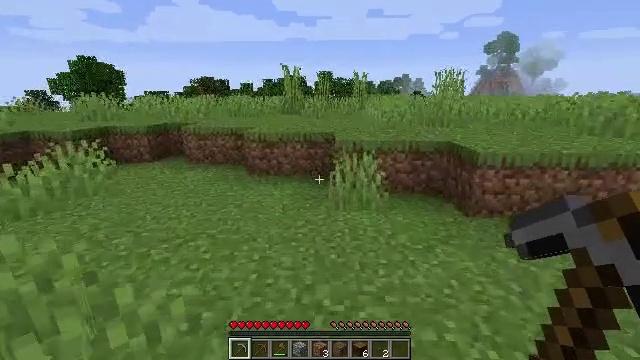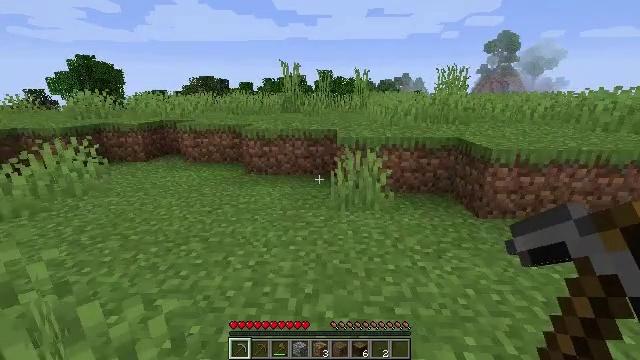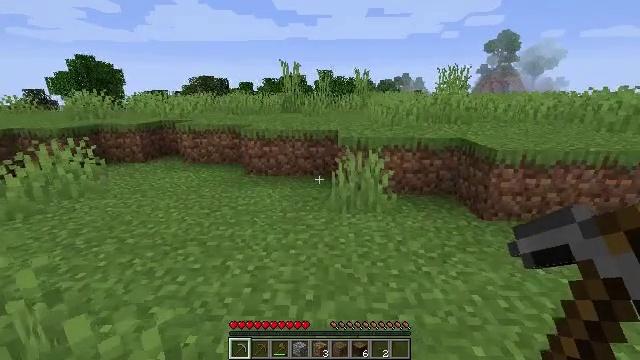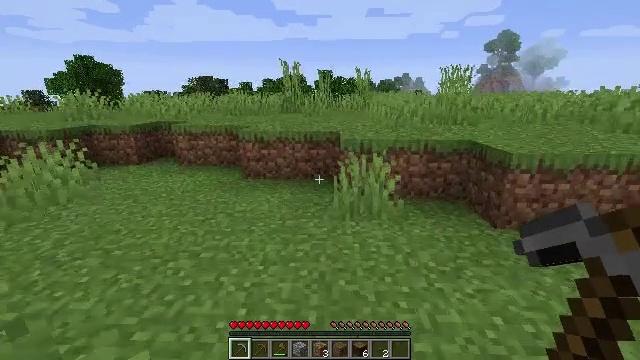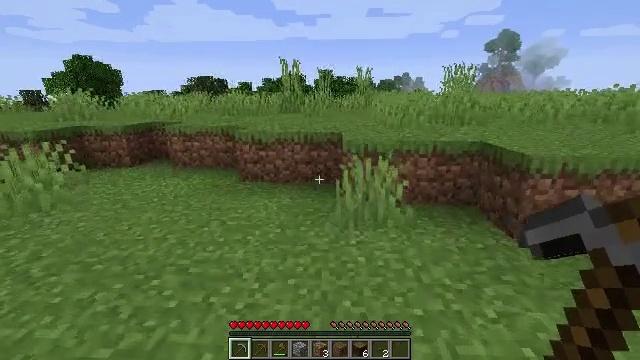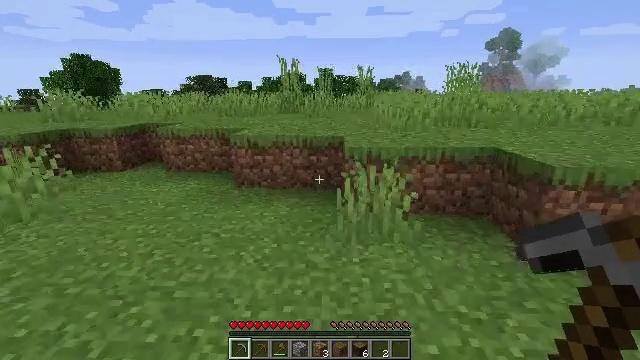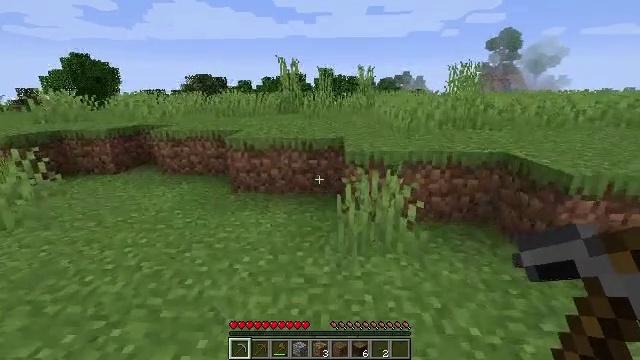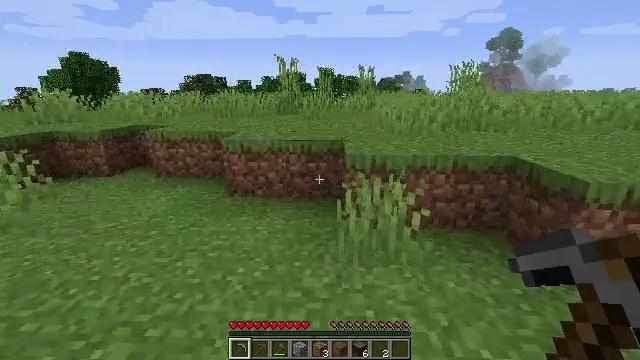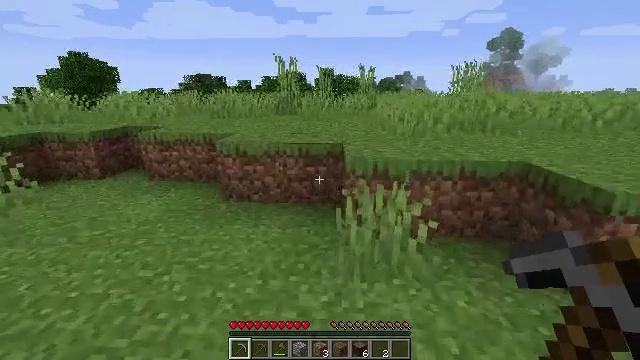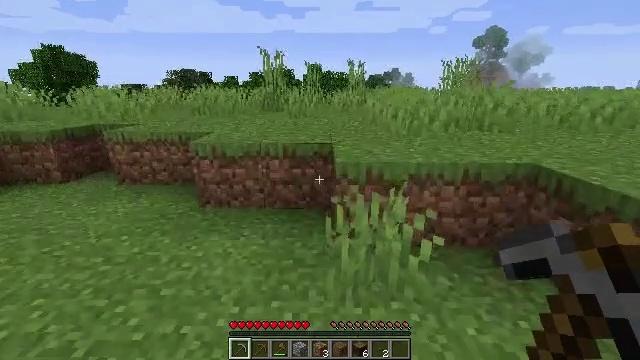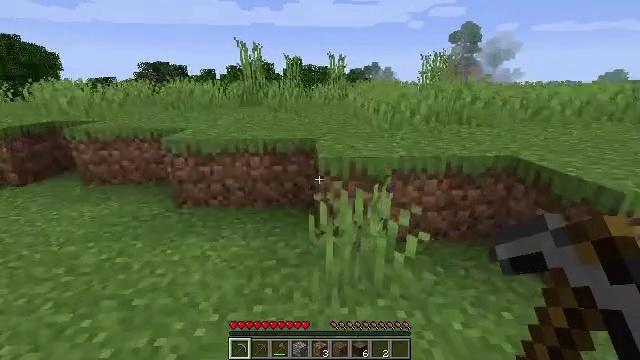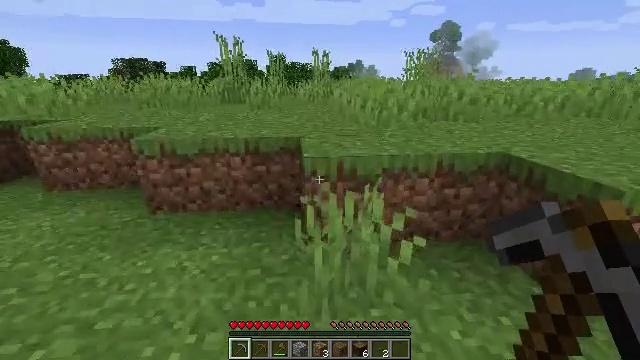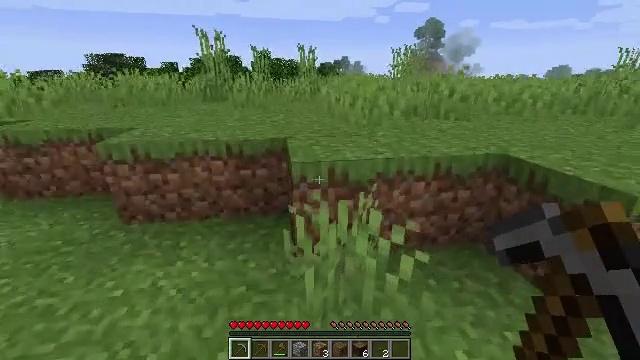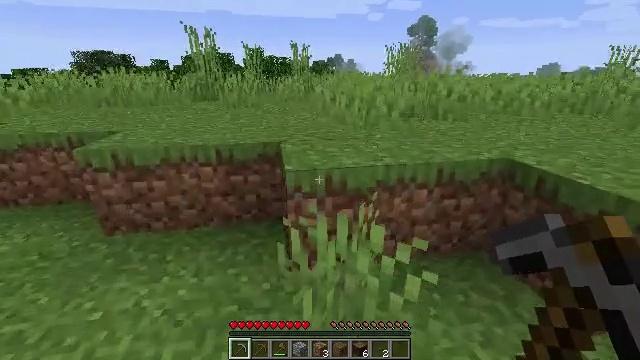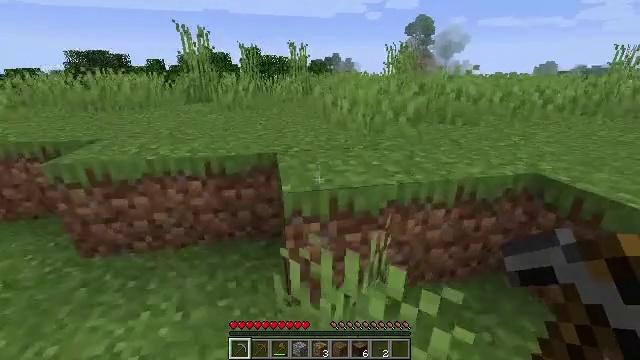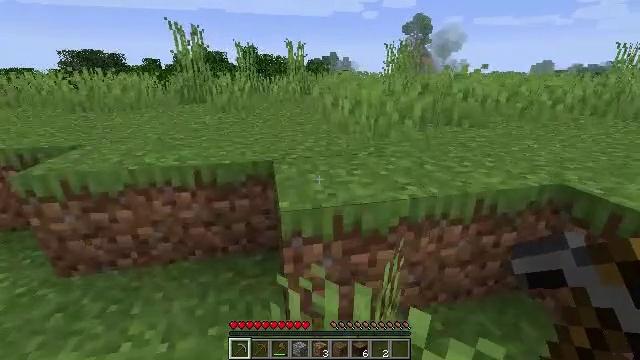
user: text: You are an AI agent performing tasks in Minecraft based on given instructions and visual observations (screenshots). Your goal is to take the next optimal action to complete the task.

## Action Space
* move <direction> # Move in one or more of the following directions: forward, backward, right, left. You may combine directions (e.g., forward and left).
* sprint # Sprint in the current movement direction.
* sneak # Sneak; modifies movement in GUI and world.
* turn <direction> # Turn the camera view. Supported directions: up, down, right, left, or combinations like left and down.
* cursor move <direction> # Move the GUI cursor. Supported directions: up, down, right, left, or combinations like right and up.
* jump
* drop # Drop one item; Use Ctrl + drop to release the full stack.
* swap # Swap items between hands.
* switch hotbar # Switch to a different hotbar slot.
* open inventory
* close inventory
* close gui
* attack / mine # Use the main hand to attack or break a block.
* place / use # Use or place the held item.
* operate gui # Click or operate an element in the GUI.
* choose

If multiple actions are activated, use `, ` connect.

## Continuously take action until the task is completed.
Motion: motion action
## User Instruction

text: Clear away tall grass.
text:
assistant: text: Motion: move forward, jump
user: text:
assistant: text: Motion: move forward, jump
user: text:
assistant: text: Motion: move forward
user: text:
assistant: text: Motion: move forward
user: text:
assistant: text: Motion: move forward
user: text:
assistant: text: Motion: move forward
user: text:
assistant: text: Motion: move forward
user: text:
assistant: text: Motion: move forward
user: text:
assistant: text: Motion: move forward, turn right
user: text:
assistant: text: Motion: move forward, turn right and down
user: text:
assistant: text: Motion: move forward, turn right
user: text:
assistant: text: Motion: move forward, turn right
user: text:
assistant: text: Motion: move forward, turn right
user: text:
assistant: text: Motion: move forward
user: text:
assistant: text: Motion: move forward
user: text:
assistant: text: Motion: move forward, jump
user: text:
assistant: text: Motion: move forward, jump
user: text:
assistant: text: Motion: move forward, jump
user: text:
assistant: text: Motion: move forward, jump
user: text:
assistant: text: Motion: move forward, jump
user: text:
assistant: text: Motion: move forward, jump
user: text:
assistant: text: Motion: move forward, jump
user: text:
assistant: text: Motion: move forward, jump
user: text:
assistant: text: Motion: move forward, jump
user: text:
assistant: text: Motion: move forward, jump
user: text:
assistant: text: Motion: move forward, jump
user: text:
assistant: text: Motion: move forward, jump
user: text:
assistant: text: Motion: move forward, jump
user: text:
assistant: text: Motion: move forward, jump
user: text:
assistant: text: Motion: move forward, jump